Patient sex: M
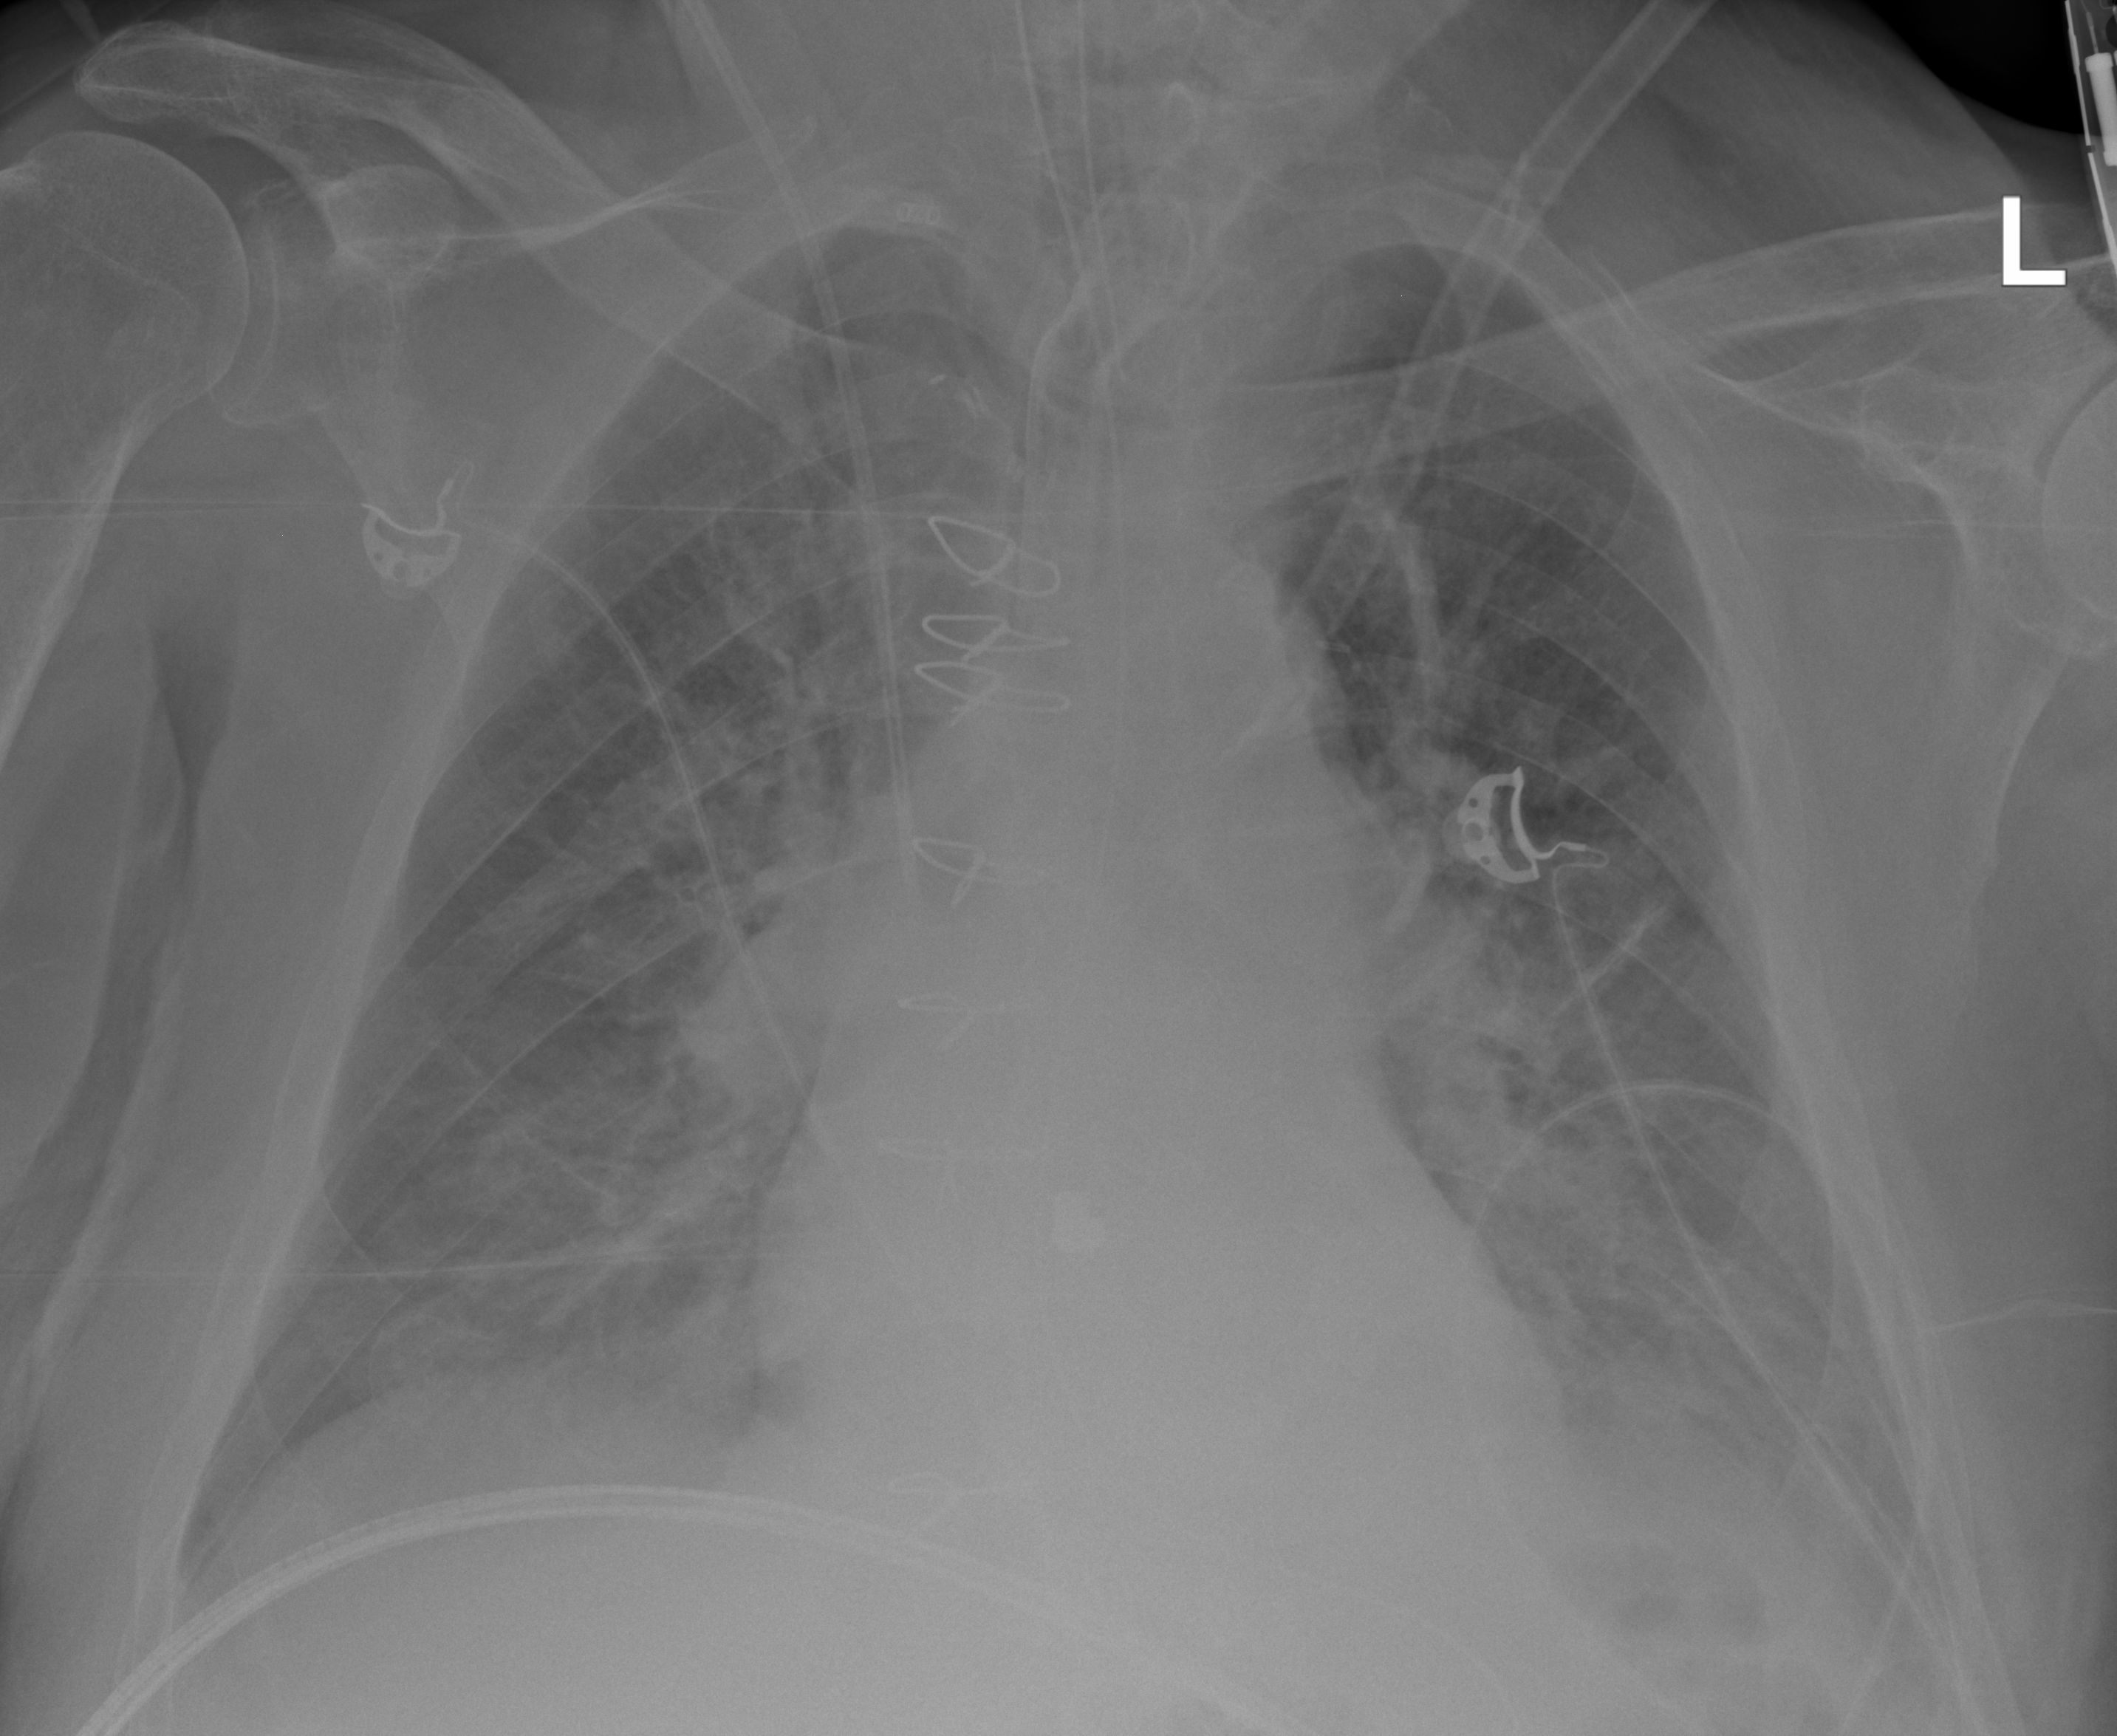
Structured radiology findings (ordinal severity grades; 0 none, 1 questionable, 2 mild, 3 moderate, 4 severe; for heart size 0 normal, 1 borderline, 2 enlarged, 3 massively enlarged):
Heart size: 0
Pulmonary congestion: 2
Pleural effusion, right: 1
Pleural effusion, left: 2
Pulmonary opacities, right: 2
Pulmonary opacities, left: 0
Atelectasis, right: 2
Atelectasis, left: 2